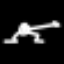
Label: frog